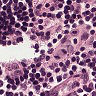
Metastatic tissue present: no